Interaction volume radius: 10 \u00c5
Interaction volume height: 10 \u00c5
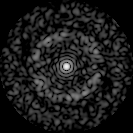
Disorder parameter: 0.8307